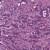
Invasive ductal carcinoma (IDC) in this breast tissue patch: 1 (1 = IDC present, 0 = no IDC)